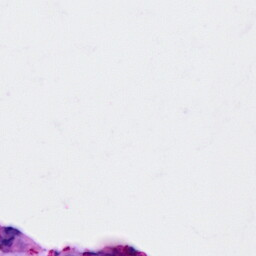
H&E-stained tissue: Cervix